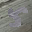
Label: 5